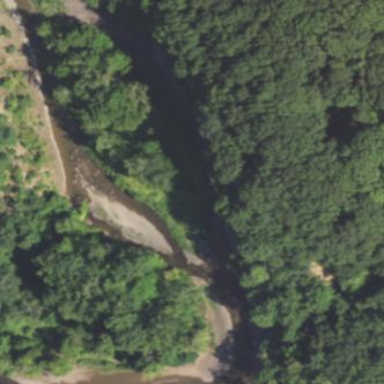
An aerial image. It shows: River flowing through natural landscape.